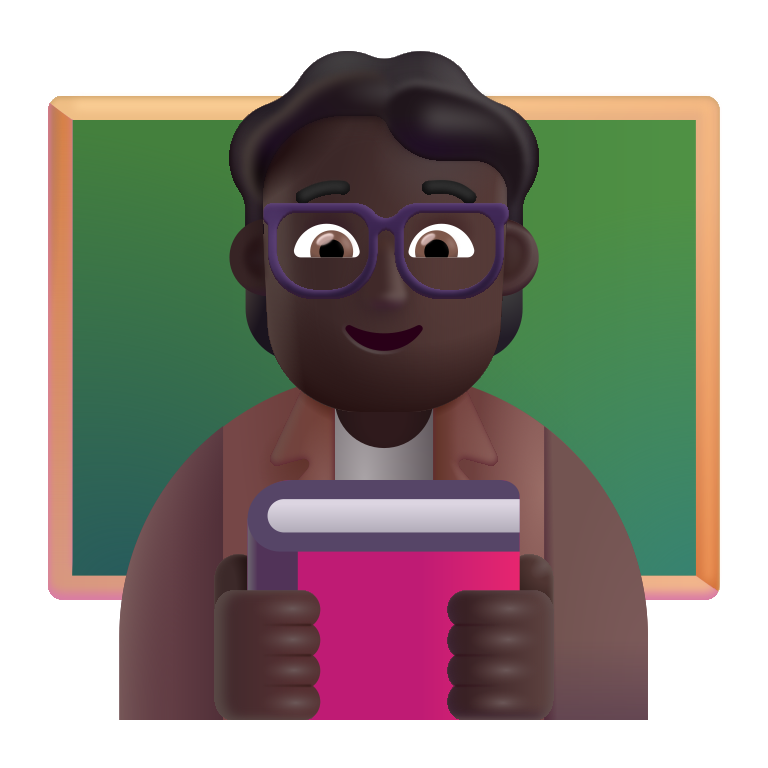
teacher color dark